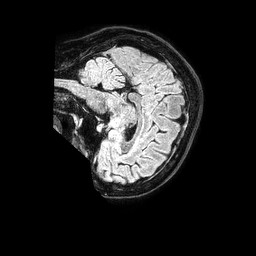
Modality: FLAIR
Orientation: sagittal
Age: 53
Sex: female
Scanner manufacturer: philips
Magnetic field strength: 1.5 T
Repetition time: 4.8 s
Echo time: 0.3 s